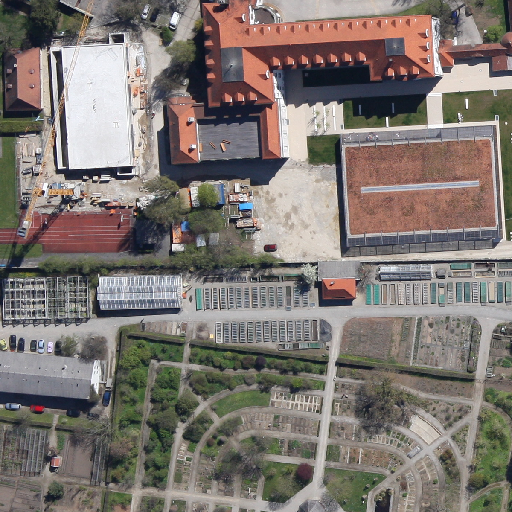
Referring expression: building along the road